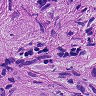
Metastatic tissue present: yes